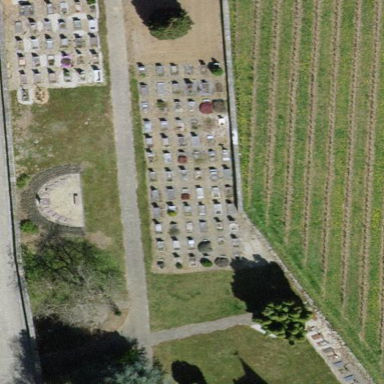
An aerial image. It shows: Grave yard.